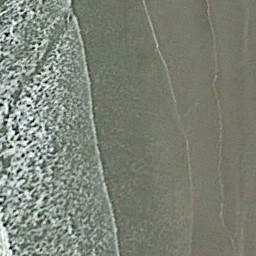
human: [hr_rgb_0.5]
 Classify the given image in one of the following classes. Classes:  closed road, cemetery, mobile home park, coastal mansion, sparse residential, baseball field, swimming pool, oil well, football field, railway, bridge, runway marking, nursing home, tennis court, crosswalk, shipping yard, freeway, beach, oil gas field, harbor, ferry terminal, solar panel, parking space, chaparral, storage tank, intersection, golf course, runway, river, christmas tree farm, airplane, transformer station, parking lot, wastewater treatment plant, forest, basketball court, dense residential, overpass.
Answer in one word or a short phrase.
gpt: beach